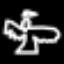
Label: angel